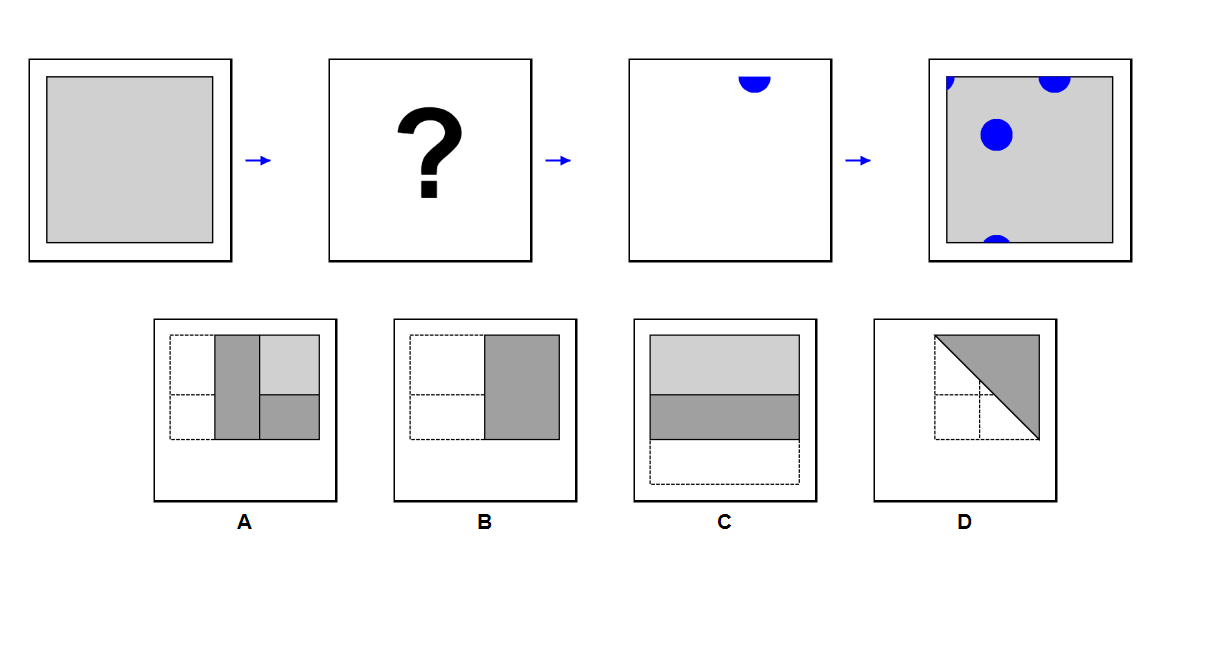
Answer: B